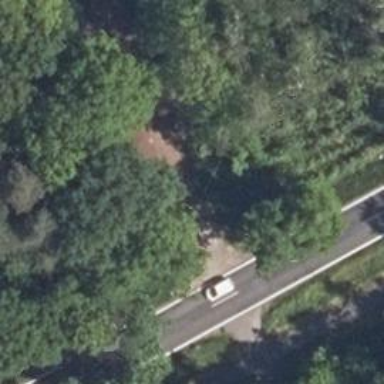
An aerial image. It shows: Emergency access point on the road.